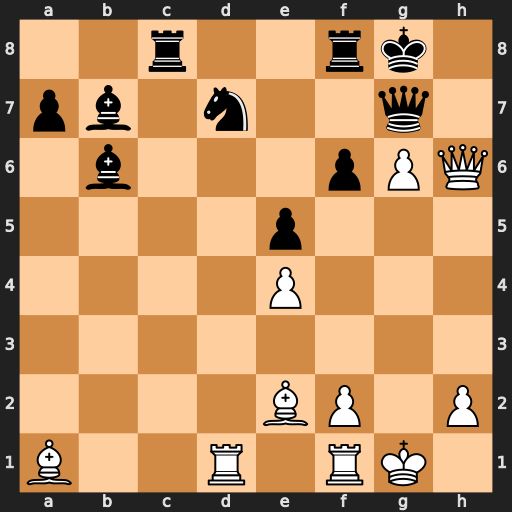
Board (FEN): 2r2rk1/pb1n2q1/1b3pPQ/4p3/4P3/8/4BP1P/B2R1RK1
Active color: w
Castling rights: -
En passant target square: -
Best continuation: Qxg7+ Kxg7 Rxd7+ Kxg6 Rxb7